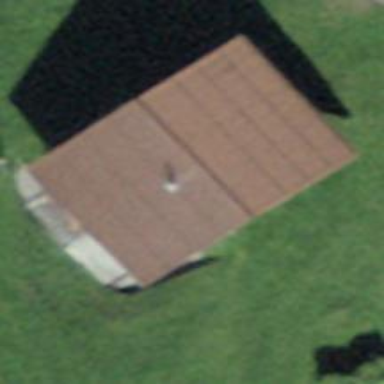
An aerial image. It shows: Farm building.